Field crop: maize
Growth stage: 2
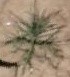
Species: salsola